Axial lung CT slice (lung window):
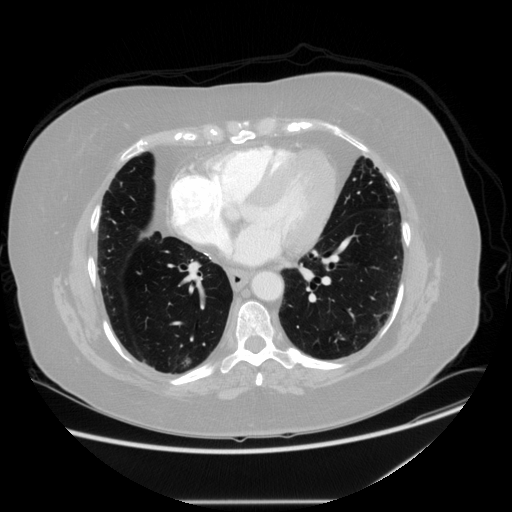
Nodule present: yes
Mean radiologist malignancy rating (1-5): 3.5